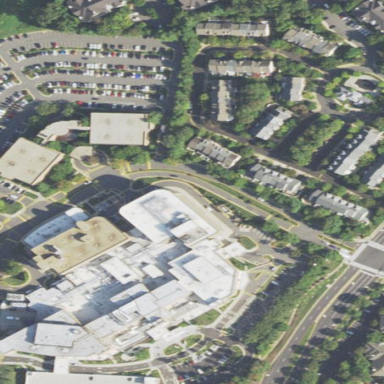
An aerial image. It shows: Hospital building.